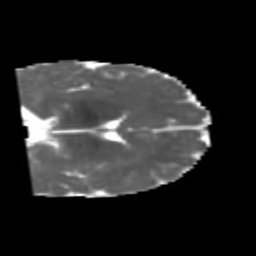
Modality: MD
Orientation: coronal
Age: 6
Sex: male
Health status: healthy